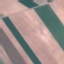
Label: AnnualCrop